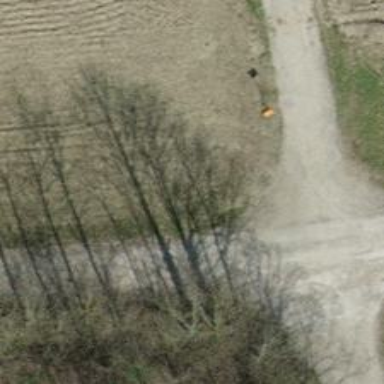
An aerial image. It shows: Pipeline marker.